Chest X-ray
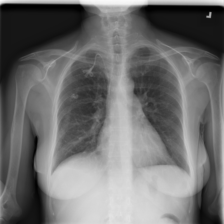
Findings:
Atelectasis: negative
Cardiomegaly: negative
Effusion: positive
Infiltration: positive
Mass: negative
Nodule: negative
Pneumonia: negative
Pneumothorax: negative
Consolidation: negative
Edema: negative
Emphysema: negative
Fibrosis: negative
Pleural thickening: negative
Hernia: negative